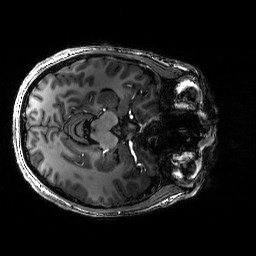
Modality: T1w
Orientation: axial
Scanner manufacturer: siemens
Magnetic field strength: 6.98 T
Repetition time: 2.3 s
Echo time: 0.00268 s